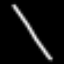
Label: line